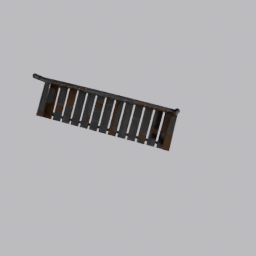
Label: furniture